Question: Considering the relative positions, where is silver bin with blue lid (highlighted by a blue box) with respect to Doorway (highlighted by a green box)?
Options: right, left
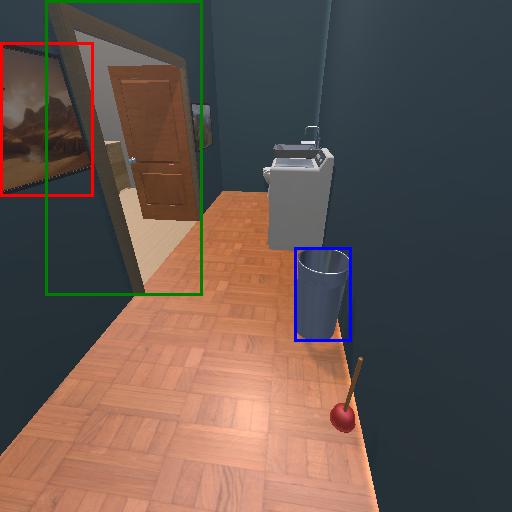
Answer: right